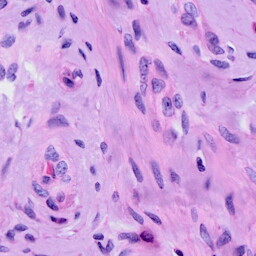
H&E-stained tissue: Cervix